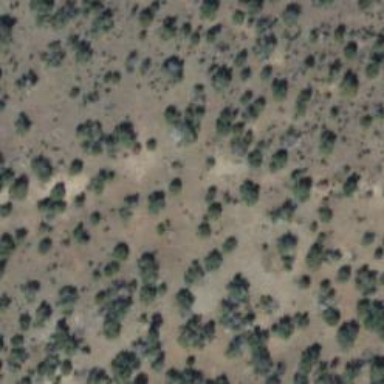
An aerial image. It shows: Patch of scrub vegetation.